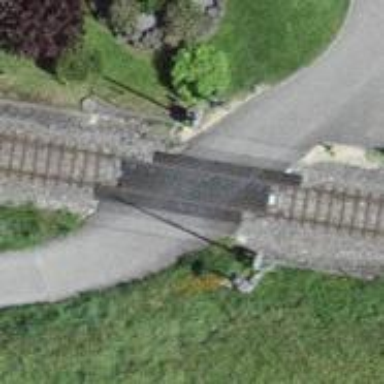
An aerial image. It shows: Level crossing along the railway.